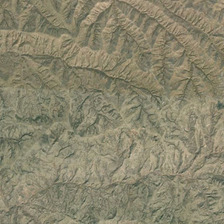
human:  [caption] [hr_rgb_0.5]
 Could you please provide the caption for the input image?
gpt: it is a piece of bareland mountain .

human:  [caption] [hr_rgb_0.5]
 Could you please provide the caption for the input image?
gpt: it is a piece of bareland mountain .

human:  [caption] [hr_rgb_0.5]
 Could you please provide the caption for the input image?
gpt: it is a piece of bareland mountain .

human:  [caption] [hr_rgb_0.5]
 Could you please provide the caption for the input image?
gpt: it is a piece of bareland mountain .

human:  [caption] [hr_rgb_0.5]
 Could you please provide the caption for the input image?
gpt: it is a piece of bareland mountain .